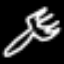
Label: fork